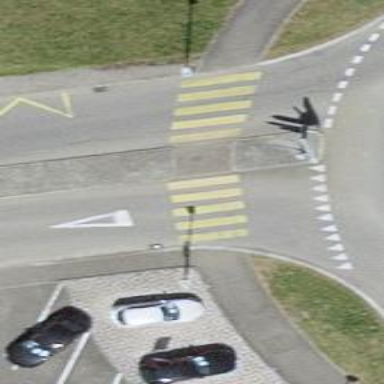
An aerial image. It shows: Zebra crossing on the road.